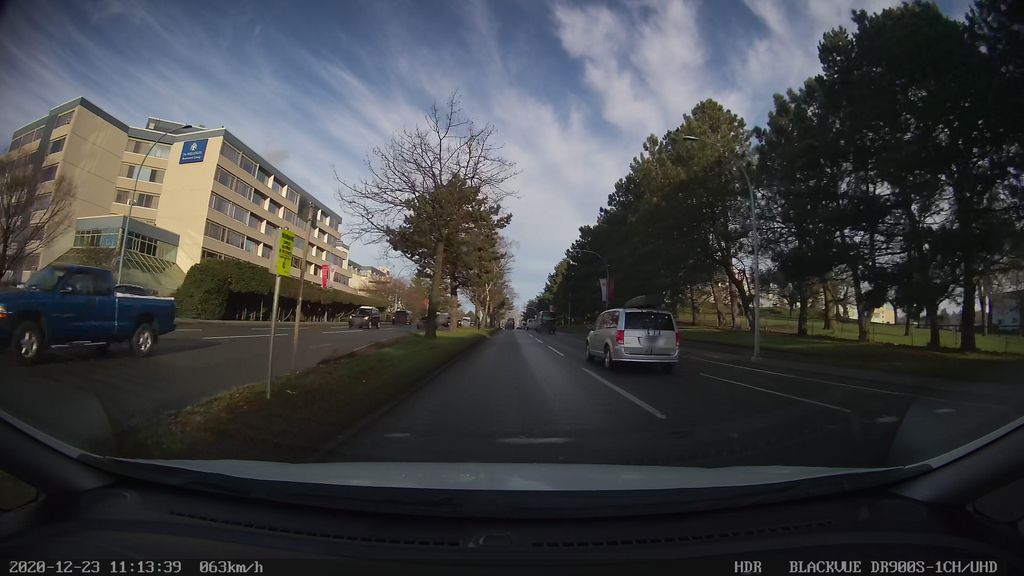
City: victoria